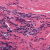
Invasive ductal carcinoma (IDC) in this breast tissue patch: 0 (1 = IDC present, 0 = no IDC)